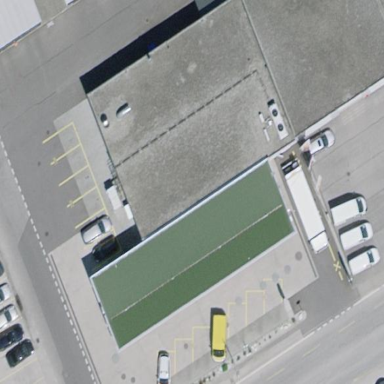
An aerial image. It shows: View of roof of building.